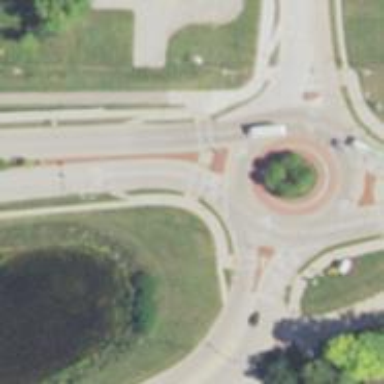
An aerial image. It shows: Primary highway intersecting roundabout.